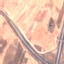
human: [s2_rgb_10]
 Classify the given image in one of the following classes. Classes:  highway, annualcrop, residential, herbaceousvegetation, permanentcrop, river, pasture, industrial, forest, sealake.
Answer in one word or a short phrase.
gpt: Highway